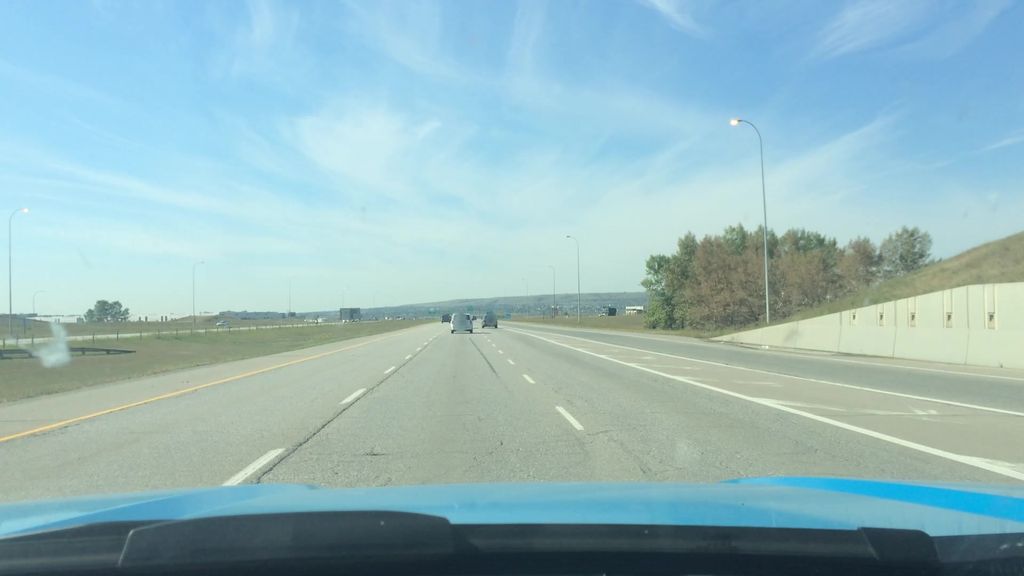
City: calgary